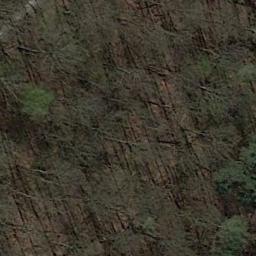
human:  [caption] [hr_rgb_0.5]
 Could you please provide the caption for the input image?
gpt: The forest has some sparse green trees randomly arranged and the forest soil is deep yellow .

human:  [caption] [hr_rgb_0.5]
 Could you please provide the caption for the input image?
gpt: The forest is on the bare land .

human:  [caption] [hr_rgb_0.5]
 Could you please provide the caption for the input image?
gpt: There are some crisscross paths on this land .

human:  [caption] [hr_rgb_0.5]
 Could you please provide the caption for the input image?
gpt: Many withered trees are in a forest .

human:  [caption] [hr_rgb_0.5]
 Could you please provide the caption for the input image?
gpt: A sparse forest with some withered trees .